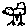
Label: bird